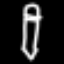
Label: pencil